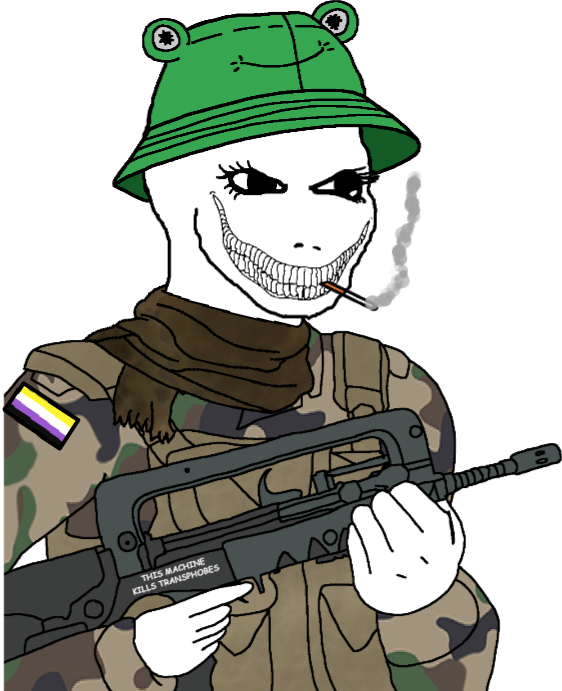
Label: 5_Oomer